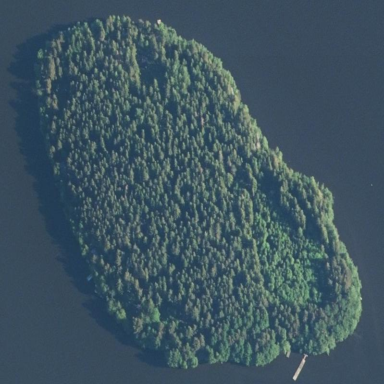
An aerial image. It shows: Islet.